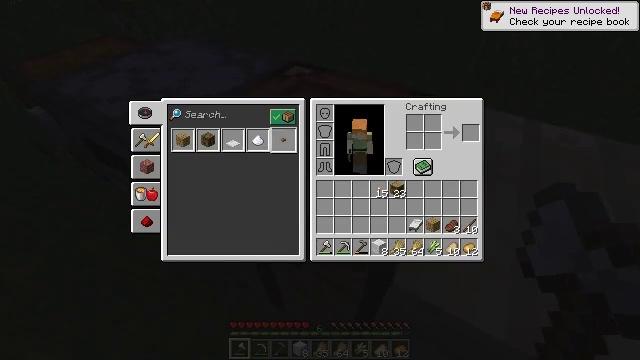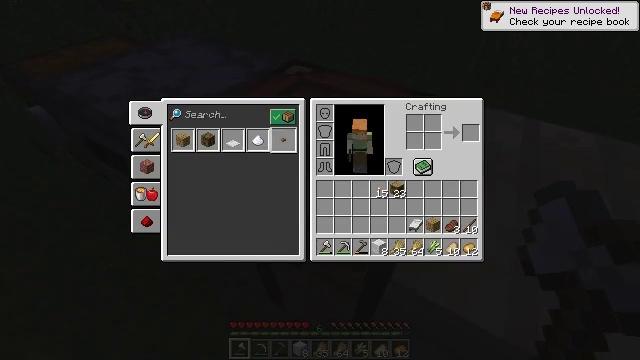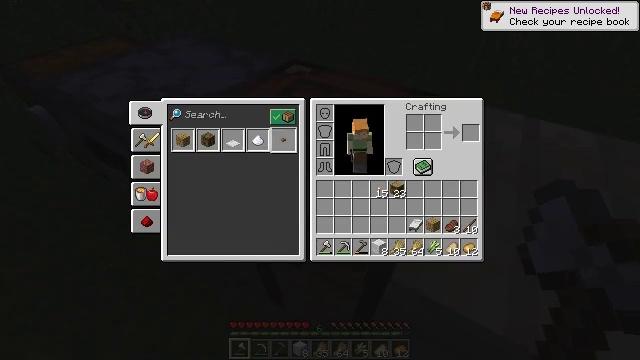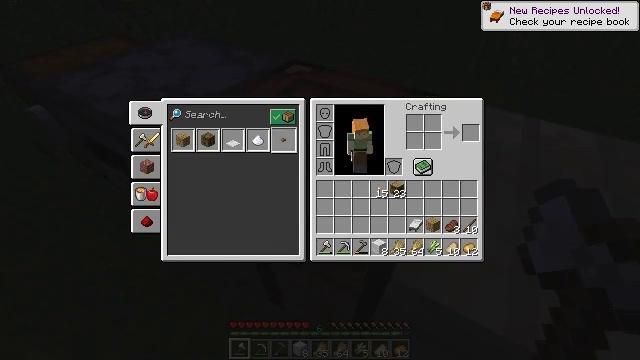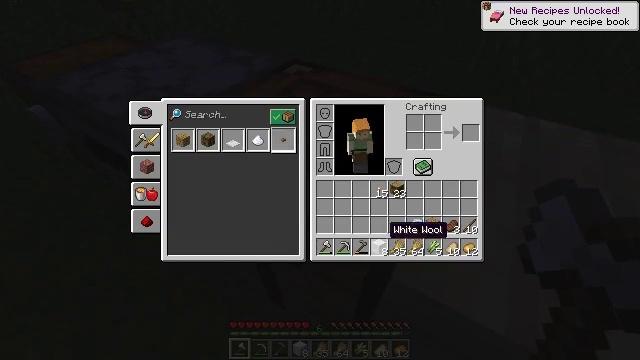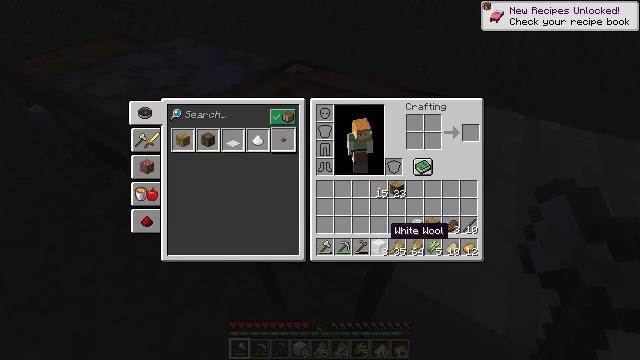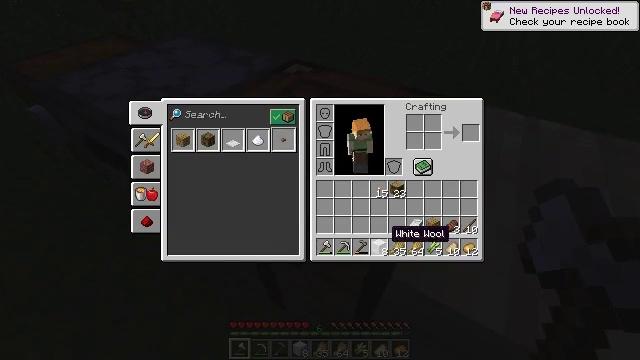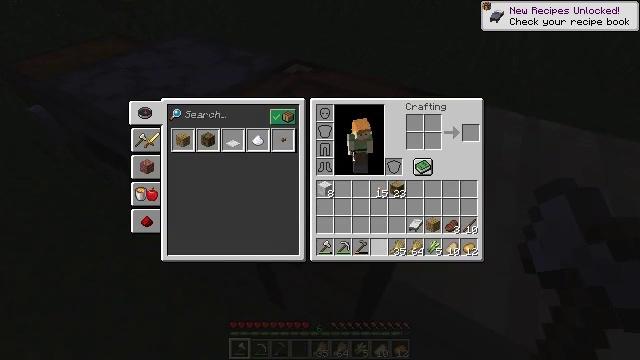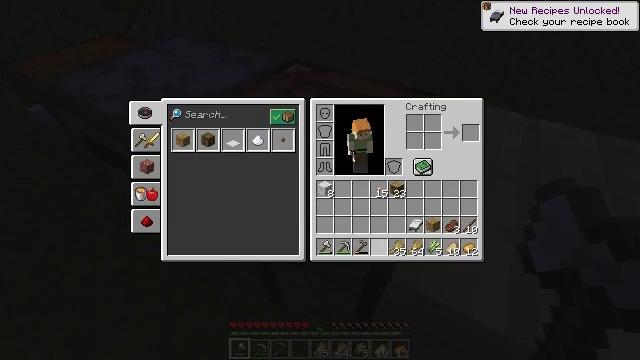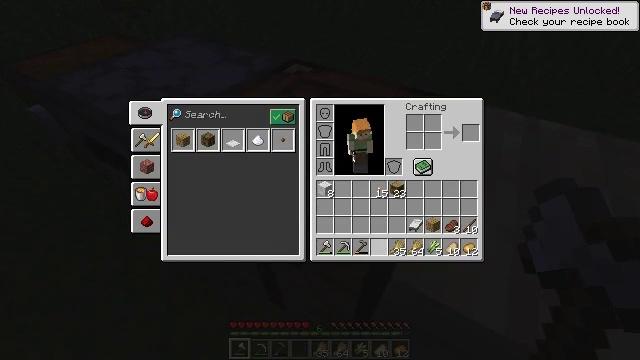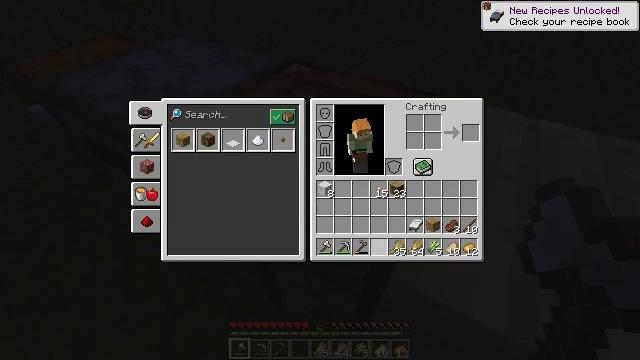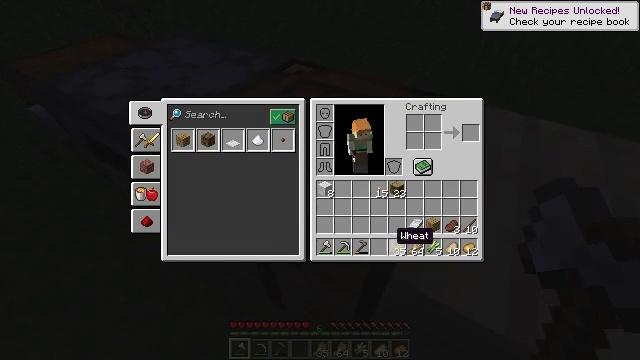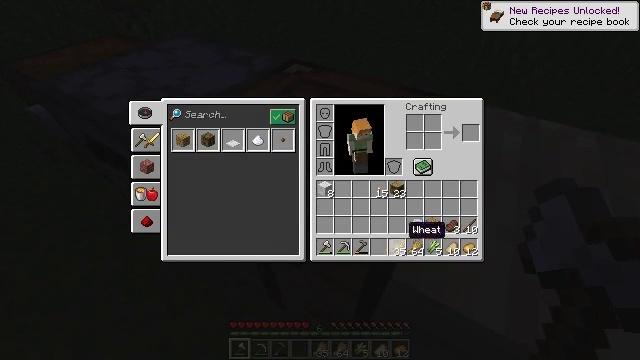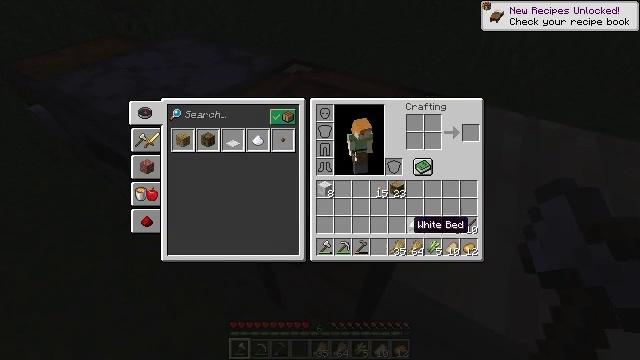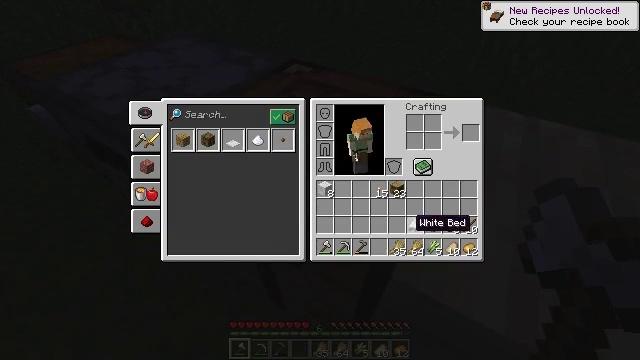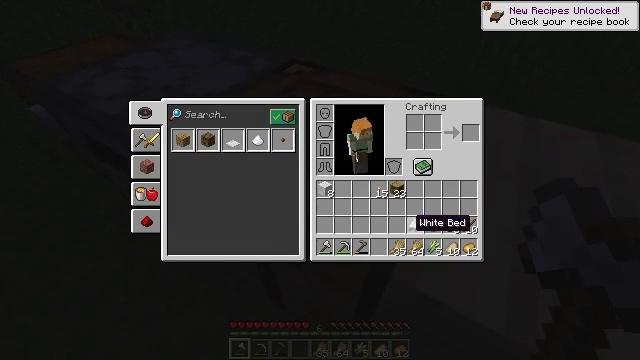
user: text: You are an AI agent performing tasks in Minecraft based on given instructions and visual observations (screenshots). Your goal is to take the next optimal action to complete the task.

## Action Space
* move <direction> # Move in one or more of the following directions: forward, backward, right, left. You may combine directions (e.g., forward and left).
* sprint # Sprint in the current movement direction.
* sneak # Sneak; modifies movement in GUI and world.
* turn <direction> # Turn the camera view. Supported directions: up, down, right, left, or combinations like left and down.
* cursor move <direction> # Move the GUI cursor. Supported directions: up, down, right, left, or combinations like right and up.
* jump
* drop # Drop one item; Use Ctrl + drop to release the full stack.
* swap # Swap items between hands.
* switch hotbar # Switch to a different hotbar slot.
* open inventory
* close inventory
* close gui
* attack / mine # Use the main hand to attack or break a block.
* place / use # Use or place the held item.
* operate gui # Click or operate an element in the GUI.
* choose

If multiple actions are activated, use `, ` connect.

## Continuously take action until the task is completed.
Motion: motion action
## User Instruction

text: Gather some birch planks.
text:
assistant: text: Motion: sneak, cursor move right
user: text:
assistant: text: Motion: sneak
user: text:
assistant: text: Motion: sneak
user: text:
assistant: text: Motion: sneak
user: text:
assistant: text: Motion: sneak
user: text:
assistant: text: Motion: sneak
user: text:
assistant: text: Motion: sneak, operate gui
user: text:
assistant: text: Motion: sneak, operate gui
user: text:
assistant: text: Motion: sneak, operate gui
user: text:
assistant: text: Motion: sneak
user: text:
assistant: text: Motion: sneak
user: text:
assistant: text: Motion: sneak, cursor move right
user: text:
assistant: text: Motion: sneak
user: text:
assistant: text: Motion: sneak
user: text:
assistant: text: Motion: sneak
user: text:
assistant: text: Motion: sneak, operate gui
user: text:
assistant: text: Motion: sneak, operate gui
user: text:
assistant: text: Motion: sneak, operate gui
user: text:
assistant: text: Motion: sneak
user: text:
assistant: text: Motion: sneak
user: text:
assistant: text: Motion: no_op
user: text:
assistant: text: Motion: no_op
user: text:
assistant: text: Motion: turn right
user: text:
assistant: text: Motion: turn right
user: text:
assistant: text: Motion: turn right
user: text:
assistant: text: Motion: turn right
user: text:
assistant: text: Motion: turn right
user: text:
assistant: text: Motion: turn right
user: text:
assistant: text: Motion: turn right and down
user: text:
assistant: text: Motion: move right, turn right and down, attack / mine